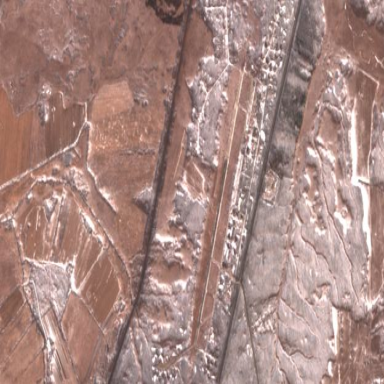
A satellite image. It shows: Military airfield located within aerodrome.